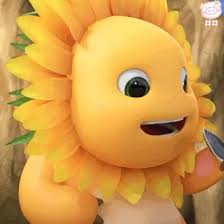
Label: nailong